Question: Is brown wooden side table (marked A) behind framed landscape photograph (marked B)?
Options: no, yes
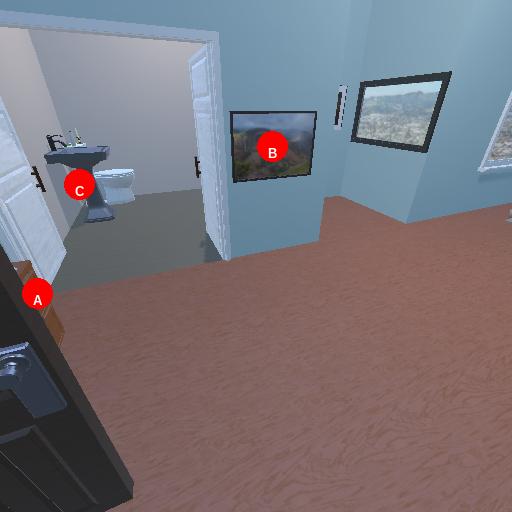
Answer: no